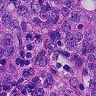
Metastatic tissue present: yes